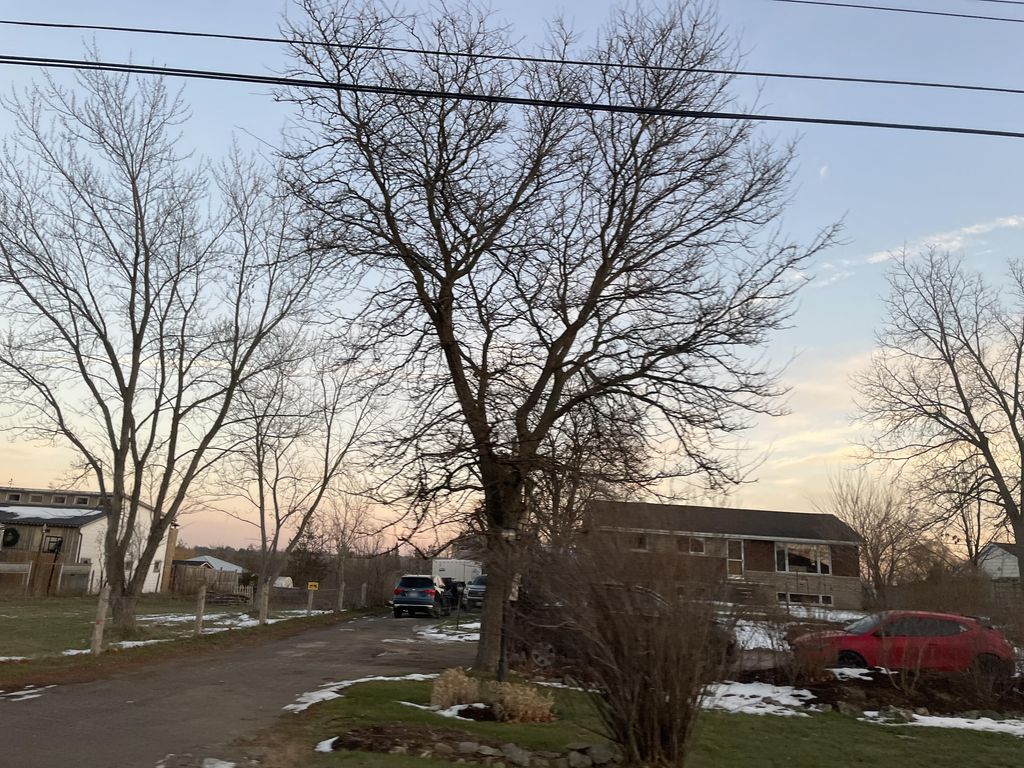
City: kitchener-waterloo